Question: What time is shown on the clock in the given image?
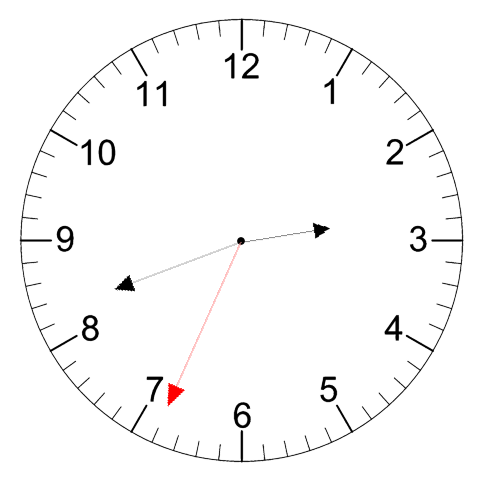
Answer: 02:41:34